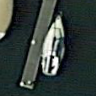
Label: Civil_yacht